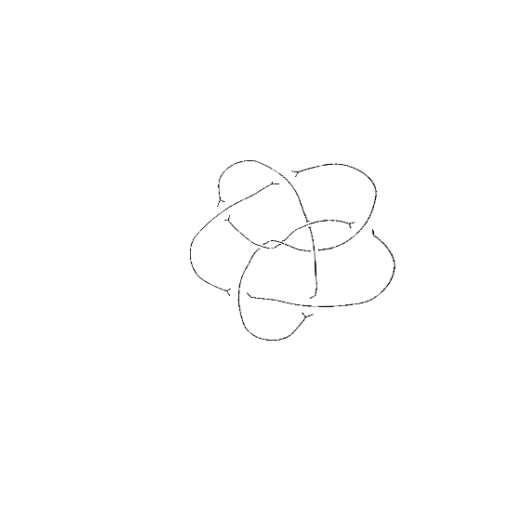
Crossing number: 9